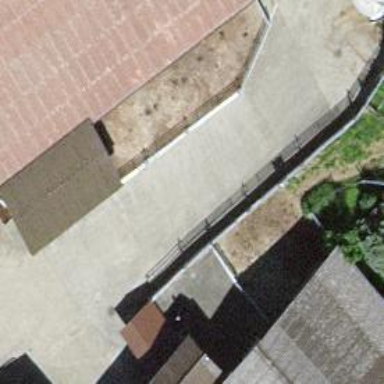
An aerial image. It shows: Silo.